Question: I'm drawing to draw a simple undirected graph with networkx and I'm having trouble coloring the nodes according to a specific attribute. I created a dictionary, in which case the key references a list of nodes that contain that attribute. It looks like so:
'''
{
1 : [1, 2, 3, 4],
3 : [9, 11, 10, 8],
2 : [7, 5, 6]
}
'''
I would like to render the graph so that each set of nodes is colored differently. The keys are used to access a specific color. I draw the graph like so:
'''
colors = [(random.random(), random.random(), random.random()) for i in xrange(0, 3)]
pos = nx.circular_layout(G)
for k,v in node_list_dict.iteritems():
nc = colors[int(k)-1]
nx.draw_networkx_nodes(G, pos, nodelist=v, node_color=nc)
nx.draw_networkx_edges(G, pos)
nx.draw_networkx_labels(G, pos)
'''
This almost works, but results in an image like:

So it appears that the first two sets render correctly, but the last one does not. Any idea as to why? I looked at the documentation but I don't see why it's failing.
Also, the colors list usually ends up like so (when I mean usually I mean the colors generated are somewhat random)
'''
[(0.982864745272968, 0.038693538759121182, 0.03869353875912118), (0.12848750206109338, 0.9956534627440381, 0.12848750206109338), (0.050388282183359334, 0.050388282183359334, 0.9916284269963801)]
'''
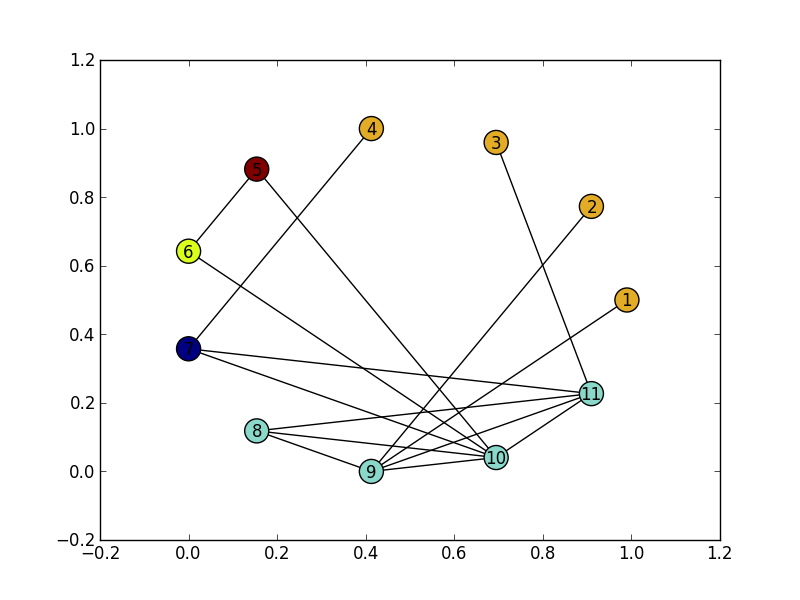
Answer: You seem to have discovered an interesting broadcasting problem.
The trigger for this issue is when 'len(v) == len(nc)', as according to the documentation:
'''
node_color : color string, or array of floats
Node color. Can be a single color format string (default='r'),
or a sequence of colors with the same length as nodelist.
If numeric values are specified they will be mapped to
colors using the cmap and vmin,vmax parameters. See
matplotlib.scatter for more details.
'''
so when 'len(v) != 3' 'nc' is interpreted as RGB triple, when 'len(v) == 3', the floats in 'nc' are mapped to RGB via the default color map (which is 'jet').
A possible work-around for this is
'''
for k,v in node_list_dict.iteritems():
nc = colors[int(k)-1]
if len(v) == 3:
nc = nc + (1,)
nx.draw_networkx_nodes(G, pos, nodelist=v, node_color=nc)
'''
which turns 'nc' into a RGBA tuple, which won't trigger the usage of the color map.

If you want to track this down, the main work of 'draw_network_nodes' is done <URL> that marks this as a known problem and states how the ambiguity is broken. If you feel strongly about this, you can create an issue on github, but I don't think it will get traction, as this is an explicit design decision.